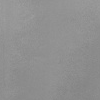
Atmospheric dust classification: dusty